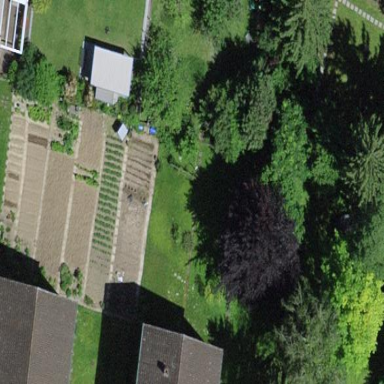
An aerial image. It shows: Garden that is leisure land.